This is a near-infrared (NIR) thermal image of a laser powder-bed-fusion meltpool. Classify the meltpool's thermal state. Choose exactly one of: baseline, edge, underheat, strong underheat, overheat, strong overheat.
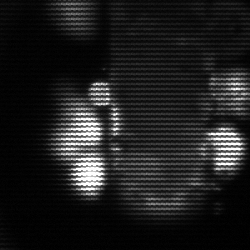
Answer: strong underheat